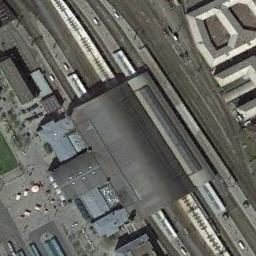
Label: railway_station